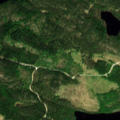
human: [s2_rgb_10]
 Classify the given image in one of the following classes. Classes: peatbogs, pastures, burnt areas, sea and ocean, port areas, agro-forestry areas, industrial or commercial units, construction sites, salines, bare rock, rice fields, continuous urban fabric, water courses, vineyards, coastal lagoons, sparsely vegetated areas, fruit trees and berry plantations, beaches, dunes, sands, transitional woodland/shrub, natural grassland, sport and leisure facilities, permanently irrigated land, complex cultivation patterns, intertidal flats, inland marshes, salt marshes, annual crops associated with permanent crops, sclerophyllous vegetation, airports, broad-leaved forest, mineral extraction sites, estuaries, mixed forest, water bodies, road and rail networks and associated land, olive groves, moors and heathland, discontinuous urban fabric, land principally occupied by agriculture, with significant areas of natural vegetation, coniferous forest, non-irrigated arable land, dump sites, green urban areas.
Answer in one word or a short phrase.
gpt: coniferous forest, water bodies